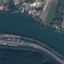
Label: River